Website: lowes
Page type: cart
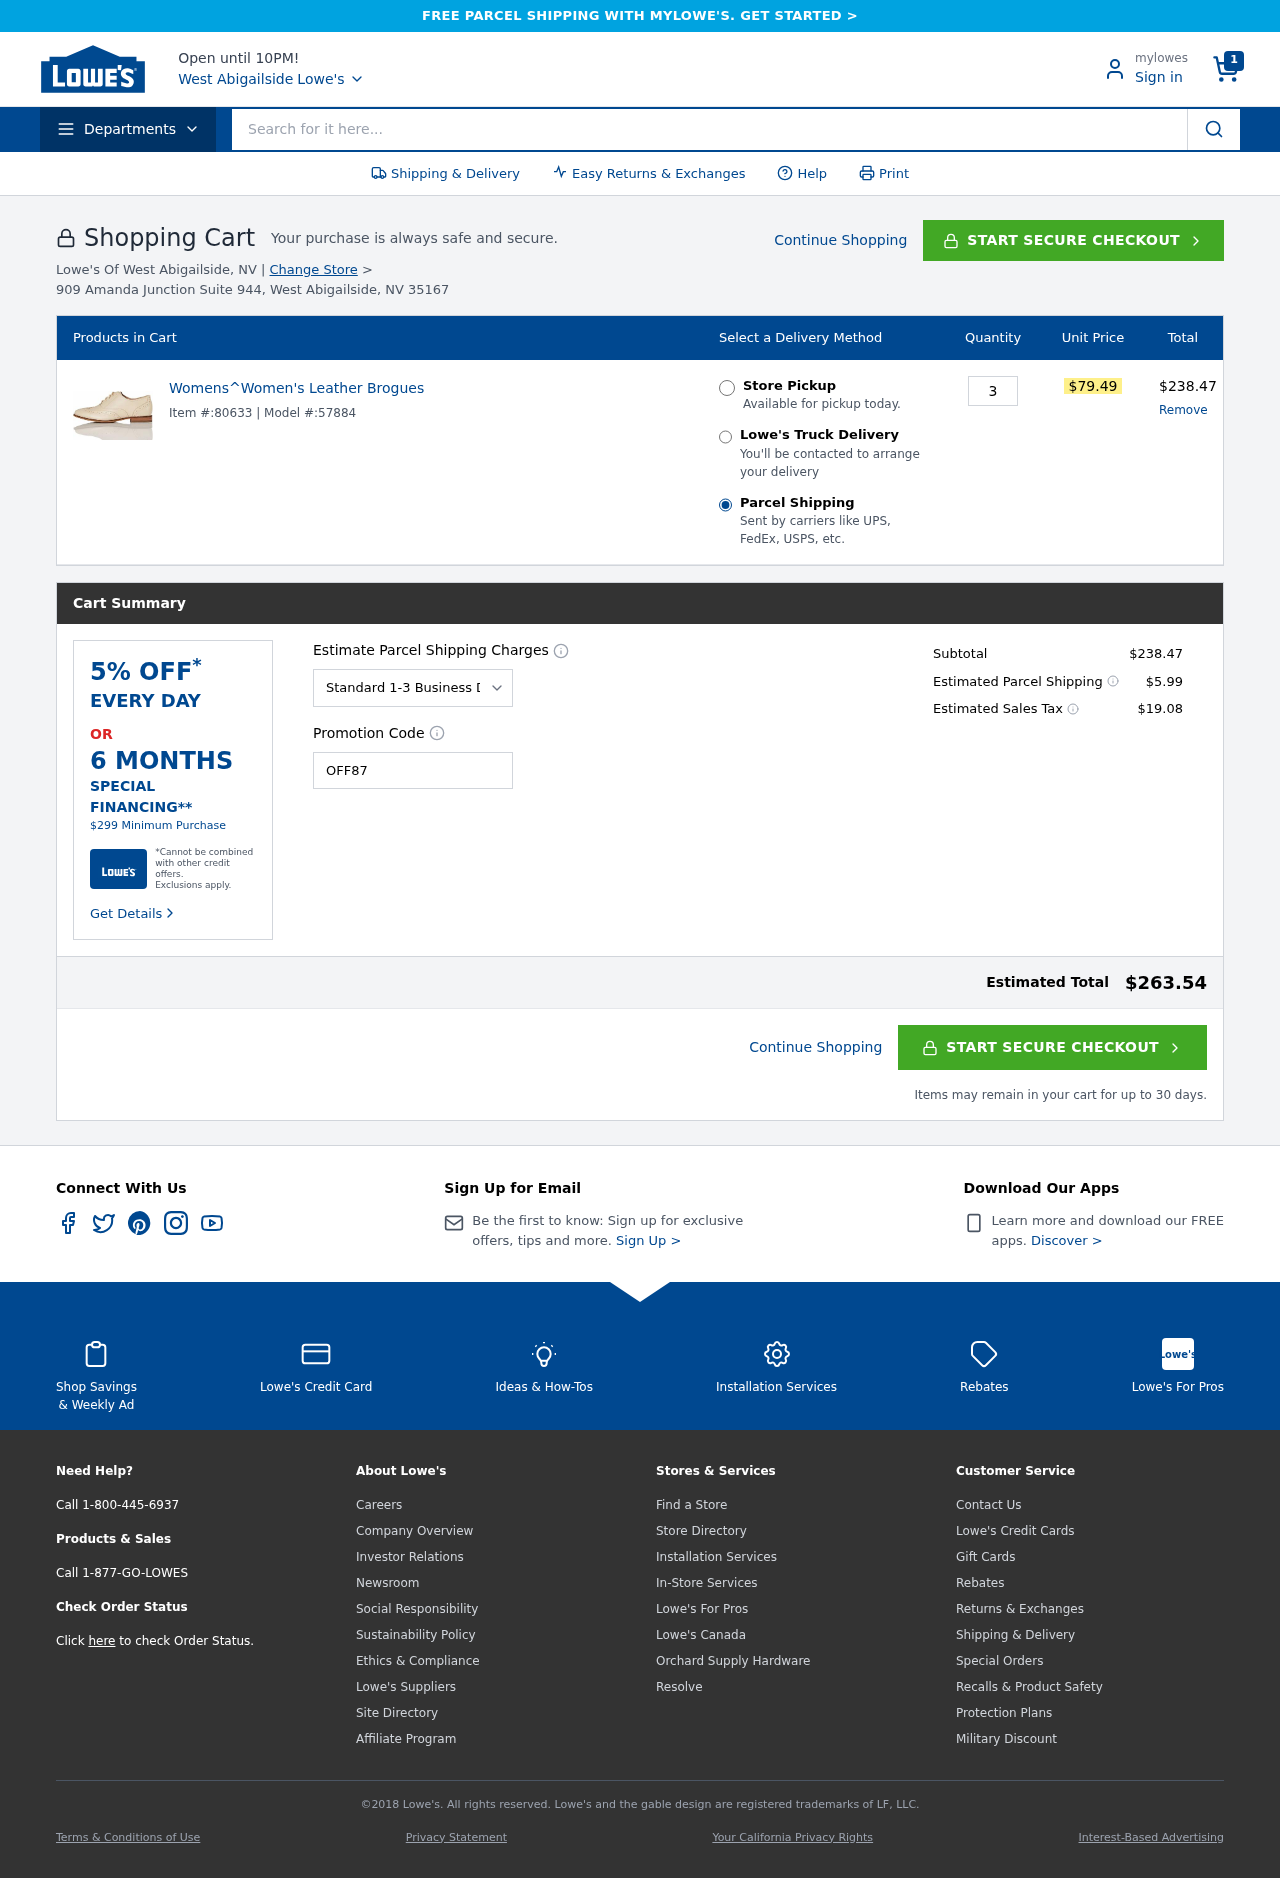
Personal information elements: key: PII_CITY
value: Abigailside
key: PII_CITY
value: West Abigailside
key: PII_POSTCODE
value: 35167
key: PII_PROMO_CODE
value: OFF87
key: PII_STREET
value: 909 Amanda Junction Suite 944
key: PII_STATE_ABBR
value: NV
Product elements: key: PRODUCT1_NAME
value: Womens^Women's Leather Brogues
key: PRODUCT1_PRICE
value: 79.49
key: PRODUCT1_QUANTITY
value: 3
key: PRODUCT1_MODEL
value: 57884
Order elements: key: ORDER_NUM_ITEMS
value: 1
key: ORDER_ITEM_ID
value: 80633
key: ORDER_LINE_TOTAL
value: $238.47
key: ORDER_SUBTOTAL
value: $238.47
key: ORDER_SHIPPING_COST
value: $5.99
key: ORDER_TAX
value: $19.08
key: ORDER_TOTAL
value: $263.54
Search elements: key: HEADER_SEARCH
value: Search for it here...